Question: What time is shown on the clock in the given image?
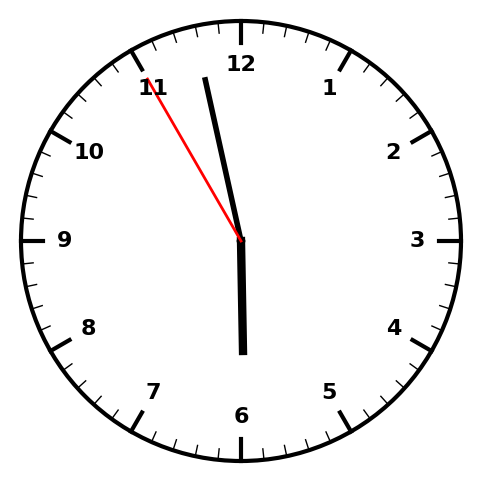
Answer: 05:57:55